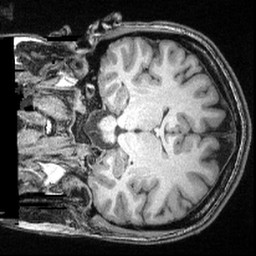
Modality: T1w
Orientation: coronal
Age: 24
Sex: female
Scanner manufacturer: siemens
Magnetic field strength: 3 T
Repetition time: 2.4 s
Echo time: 0.00374 s